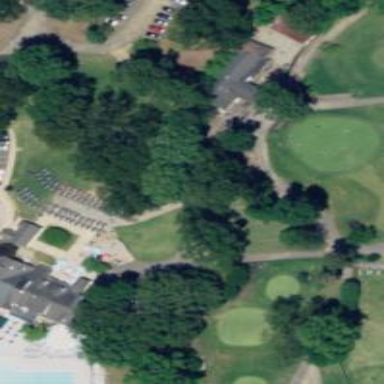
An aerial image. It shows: Path used for both walking and golf.